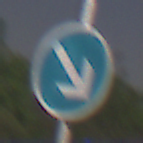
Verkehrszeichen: VorgeschriebeneVorbeifahrtRechts
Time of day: Night
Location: Outdoor (Nature)
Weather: Clear
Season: NotSpecified
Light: Natural